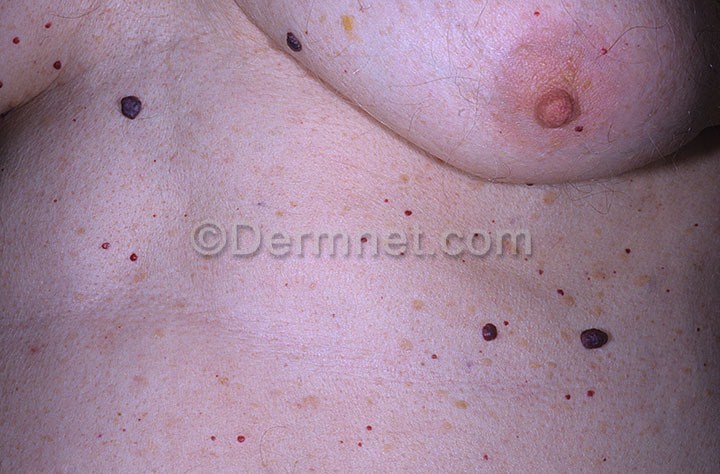
Disease: Vascular Tumors